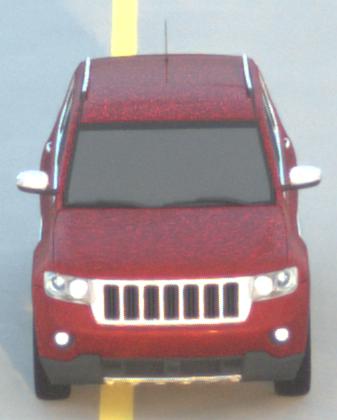
Make: Jeep
Model: Grand Cherokee
Detailed model: WK2
Model produced from: 2010
Model produced until: 2021
Doors: 5
Color: red
Road condition: dry road
Daytime: sunrise or sunset
Contrast: low contrast